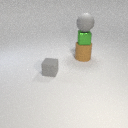
small green metal cube above large brown rubber cylinder